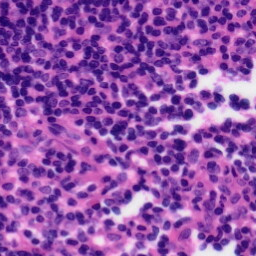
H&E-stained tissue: Tonsil